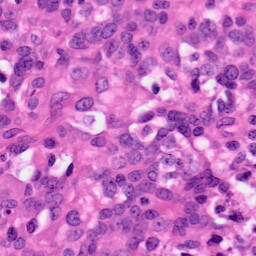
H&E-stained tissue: Ovarian